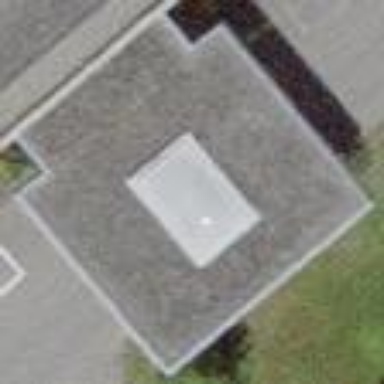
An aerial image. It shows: View of roof of building.